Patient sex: F
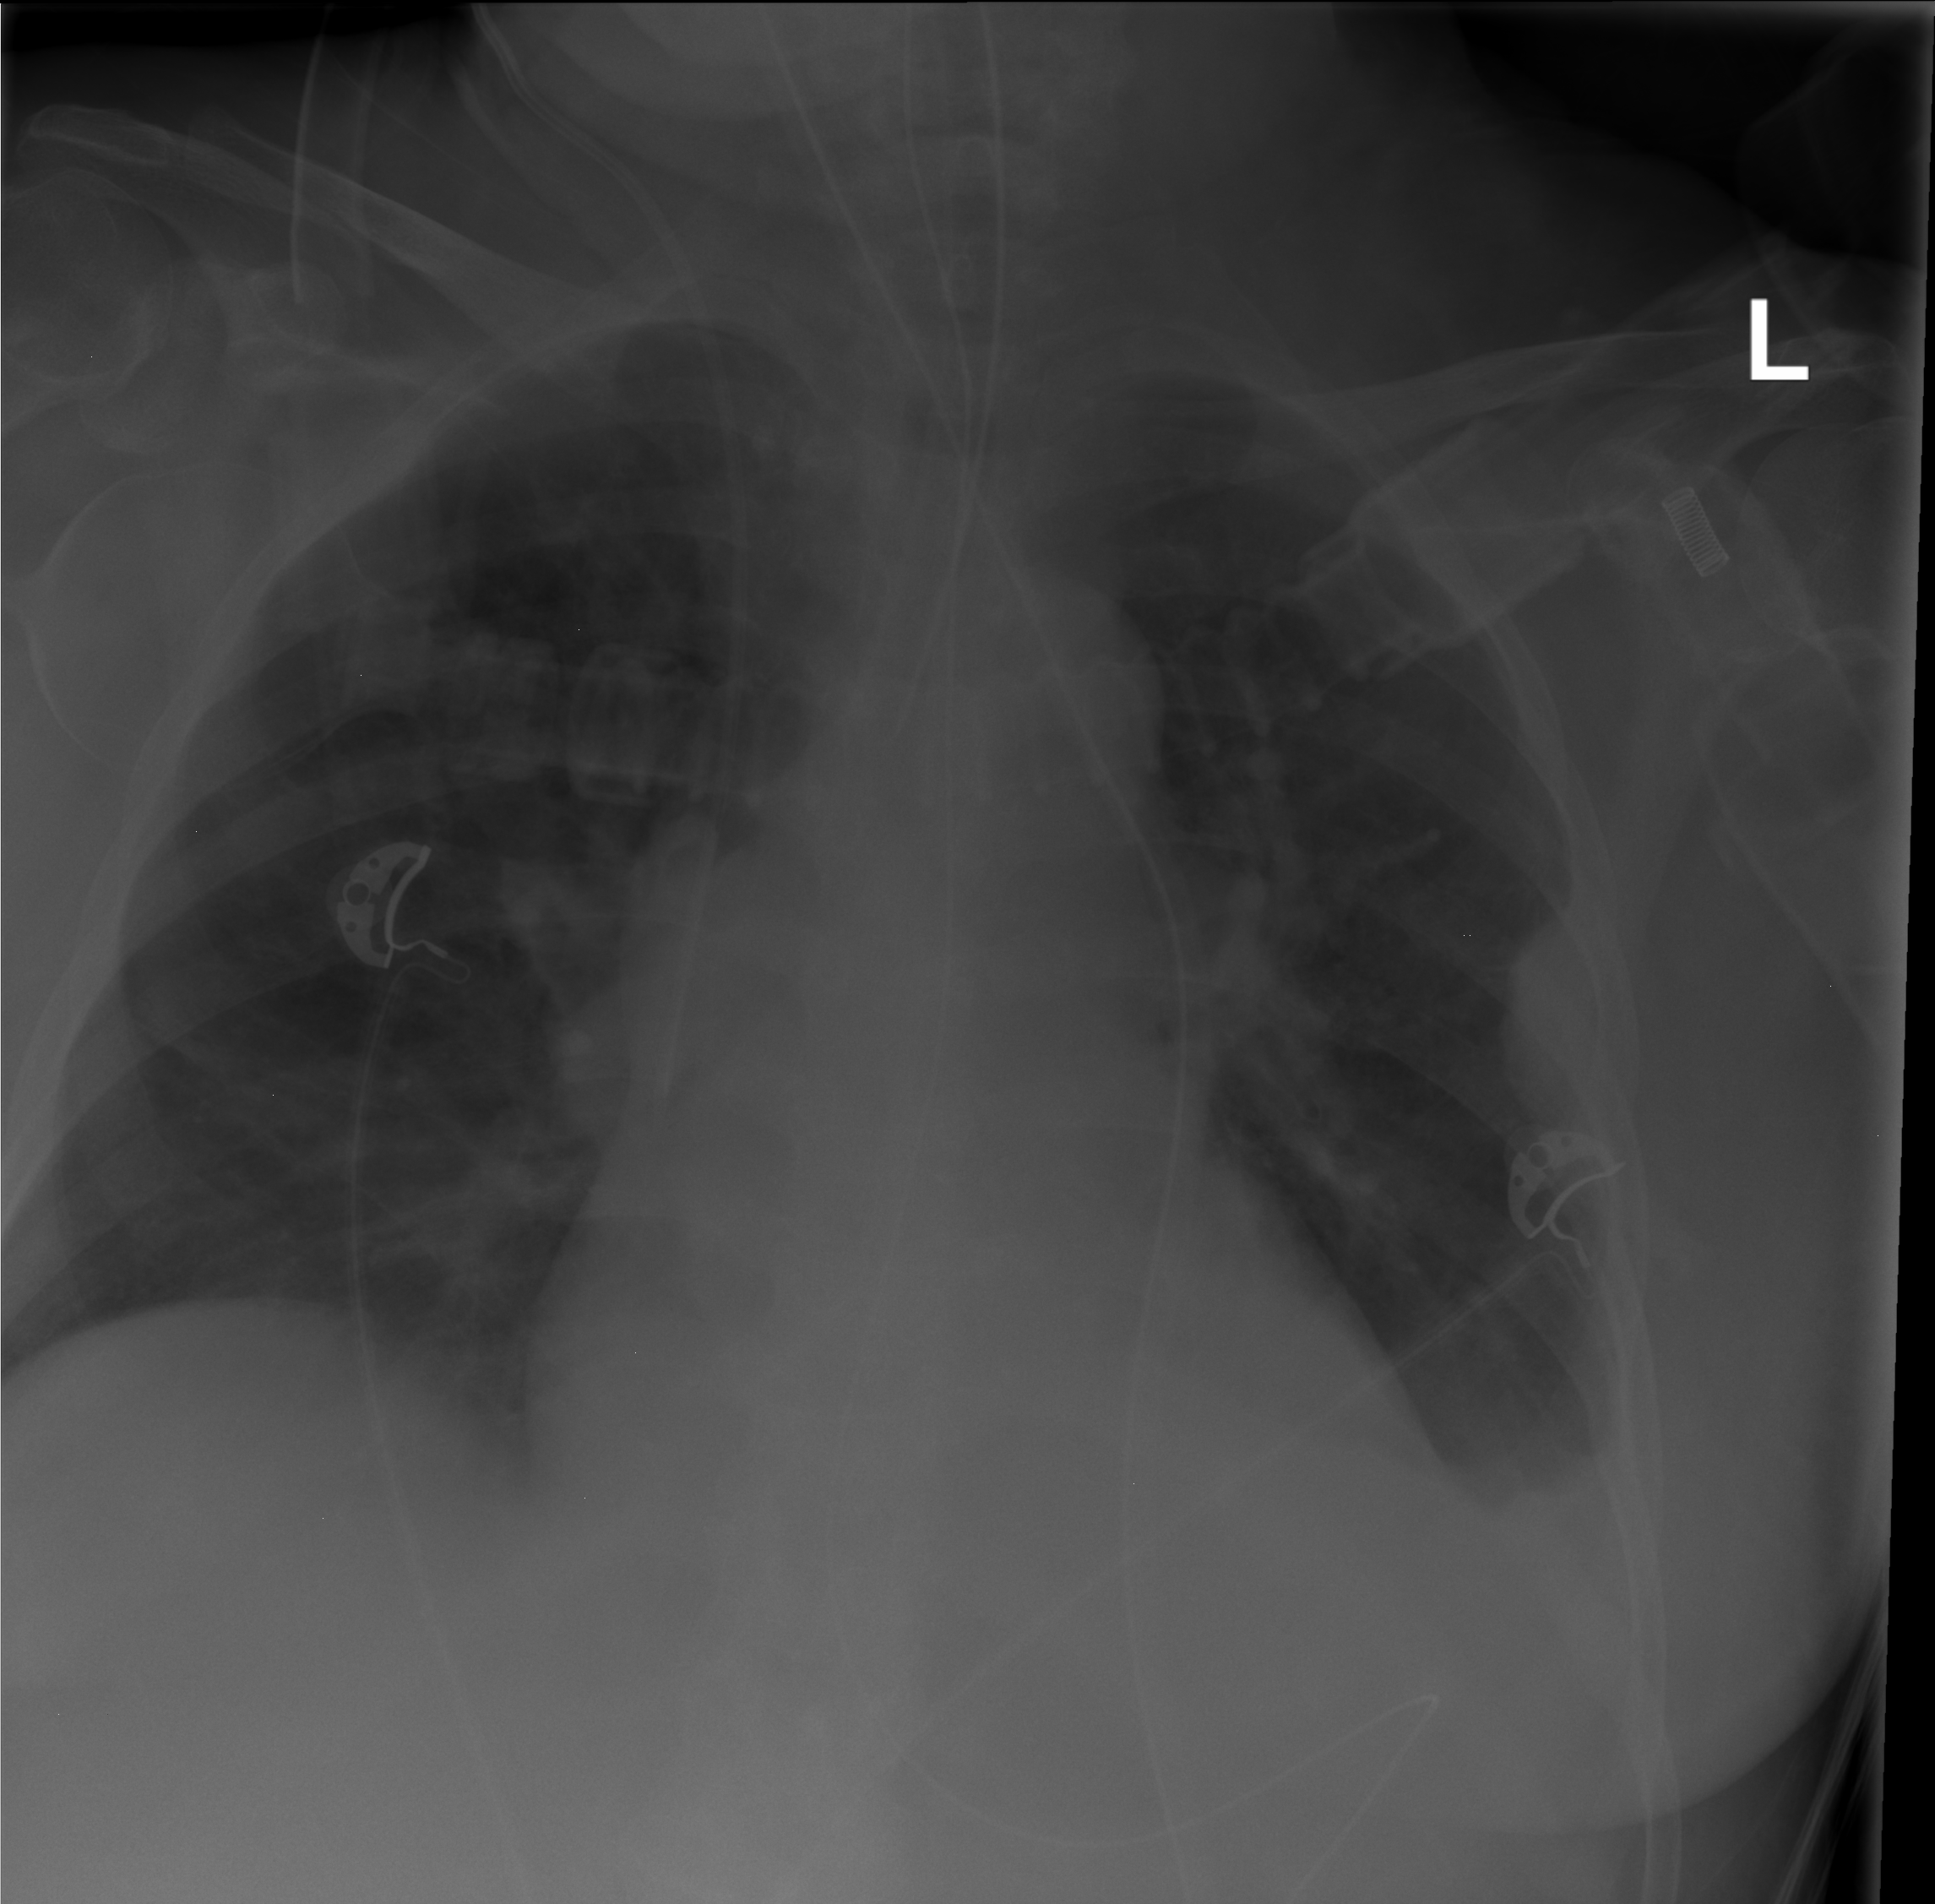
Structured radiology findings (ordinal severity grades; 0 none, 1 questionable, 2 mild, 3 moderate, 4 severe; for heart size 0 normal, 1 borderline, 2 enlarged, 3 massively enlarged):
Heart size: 1
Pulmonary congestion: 2
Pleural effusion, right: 0
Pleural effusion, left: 2
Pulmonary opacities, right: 0
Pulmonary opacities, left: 0
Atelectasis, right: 1
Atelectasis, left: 1